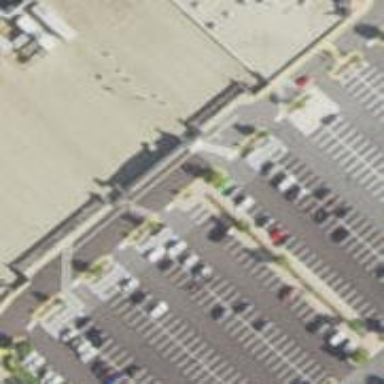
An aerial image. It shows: Parking space is available.